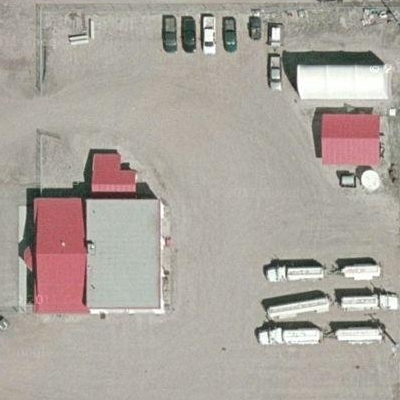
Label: Industry